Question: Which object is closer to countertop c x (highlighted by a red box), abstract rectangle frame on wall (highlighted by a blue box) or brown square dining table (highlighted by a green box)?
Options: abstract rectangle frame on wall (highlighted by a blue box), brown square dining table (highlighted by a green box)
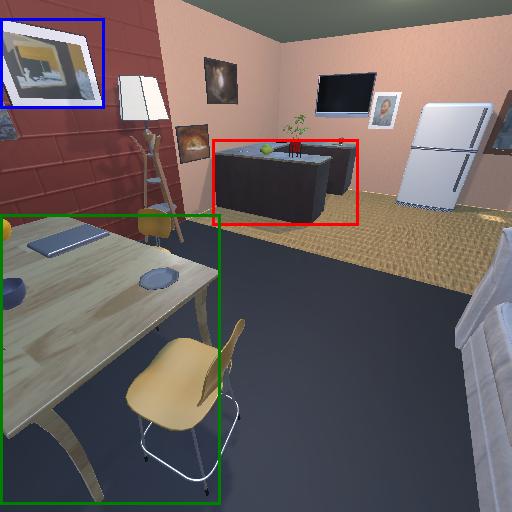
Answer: abstract rectangle frame on wall (highlighted by a blue box)